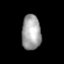
Tissue: lung
Cell type: Others
Senescence score: 0.2419
Nuclear area (px): 667
Mean DAPI intensity: 160.799